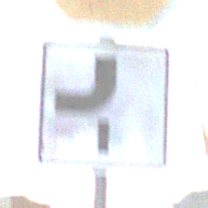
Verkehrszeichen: VerlaufVorfahrtsstrasse7
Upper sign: Stop
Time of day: SunriseSunset
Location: Outdoor (Urban)
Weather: PartlyCloudy
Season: NotSpecified
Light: Natural